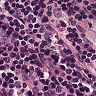
Metastatic tissue present: no